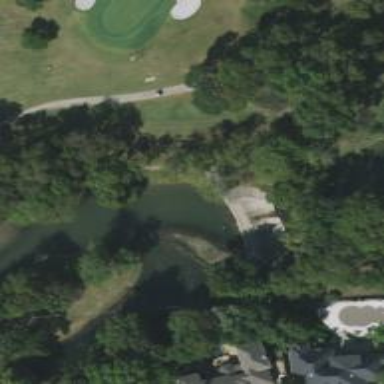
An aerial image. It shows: Path designated for golf carts.